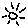
Label: sun